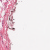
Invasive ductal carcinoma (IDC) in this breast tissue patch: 0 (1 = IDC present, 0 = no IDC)